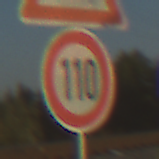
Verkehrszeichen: Geschwindigkeit110
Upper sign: KurveLinks
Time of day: SunriseSunset
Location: Outdoor (RoadRail)
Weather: Clear
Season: NotSpecified
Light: Natural